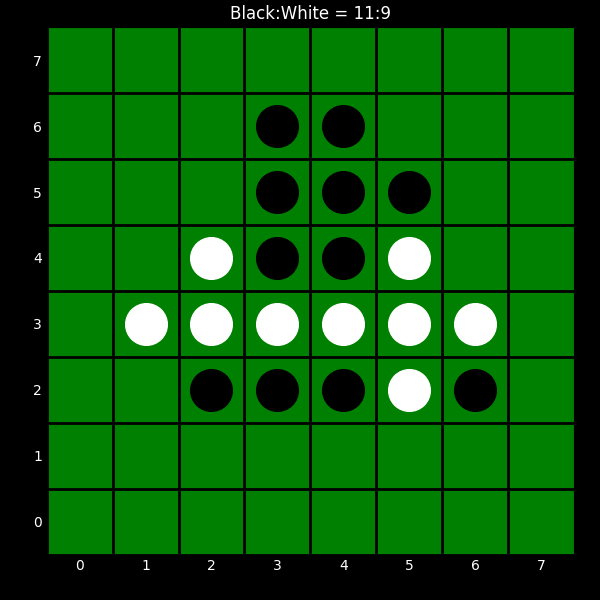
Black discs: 11
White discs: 9